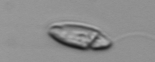
Label: Katodinium_or_Torodinium